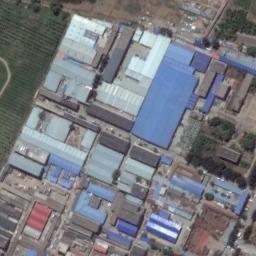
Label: industrial_area